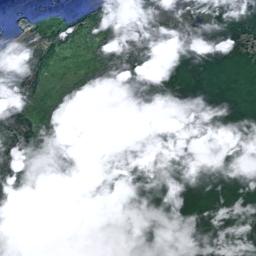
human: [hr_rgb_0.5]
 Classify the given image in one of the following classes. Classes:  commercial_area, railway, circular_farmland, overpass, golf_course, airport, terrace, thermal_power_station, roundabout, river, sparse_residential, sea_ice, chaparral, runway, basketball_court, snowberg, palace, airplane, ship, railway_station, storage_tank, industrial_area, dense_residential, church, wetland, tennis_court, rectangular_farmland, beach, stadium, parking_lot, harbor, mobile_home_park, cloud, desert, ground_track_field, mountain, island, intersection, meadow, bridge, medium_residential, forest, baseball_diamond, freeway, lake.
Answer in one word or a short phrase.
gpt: cloud